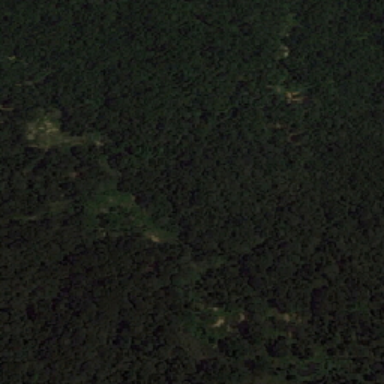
It is part of the green forest .